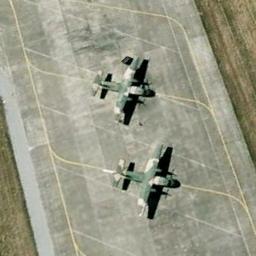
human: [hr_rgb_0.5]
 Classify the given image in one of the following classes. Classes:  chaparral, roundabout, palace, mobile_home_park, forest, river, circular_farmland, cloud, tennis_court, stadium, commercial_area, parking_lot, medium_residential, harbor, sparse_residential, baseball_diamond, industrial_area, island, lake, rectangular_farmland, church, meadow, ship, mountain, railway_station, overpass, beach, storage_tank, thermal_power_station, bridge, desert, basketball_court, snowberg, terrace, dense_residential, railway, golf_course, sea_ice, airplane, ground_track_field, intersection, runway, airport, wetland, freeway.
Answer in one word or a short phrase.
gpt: airplane